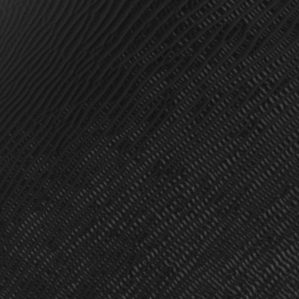
Label: frost